Interaction volume radius: 5 \u00c5
Interaction volume height: 25 \u00c5
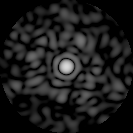
Disorder parameter: 0.8054